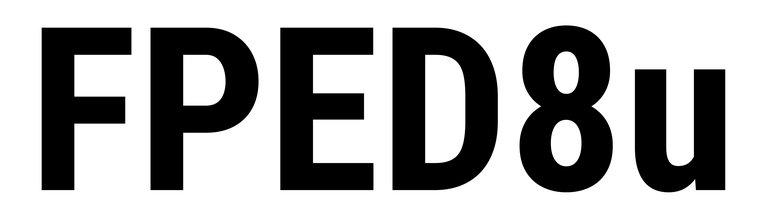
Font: Roboto_Condensed_Bold